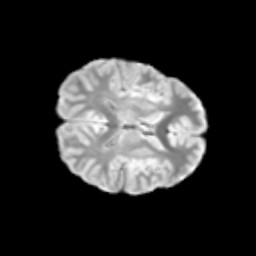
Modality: T2w
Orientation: axial
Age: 12
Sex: male
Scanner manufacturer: siemens
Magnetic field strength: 3 T
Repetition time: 3.8 s
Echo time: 0.07 s